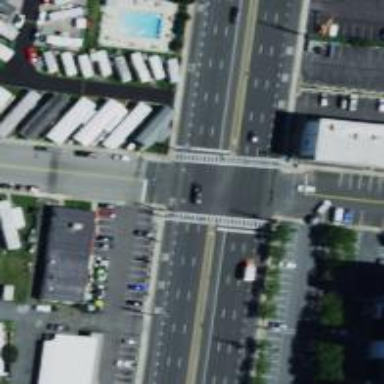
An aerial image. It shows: Marked road crossing.